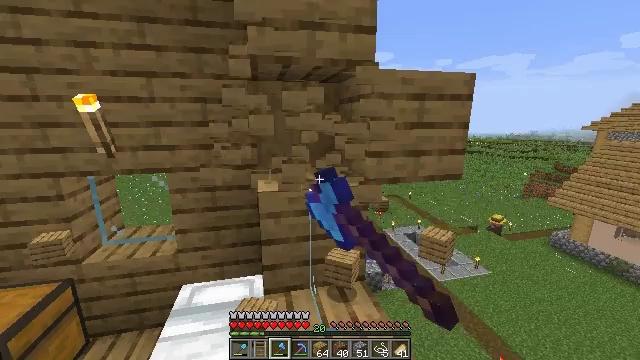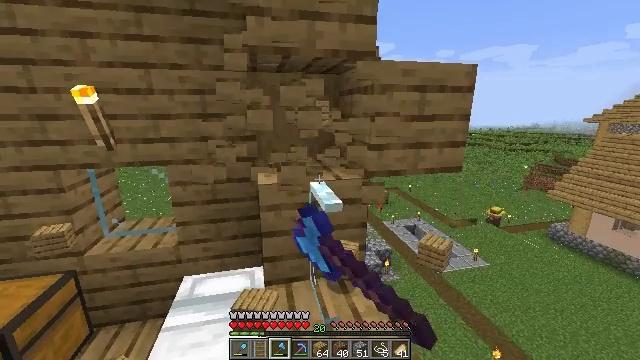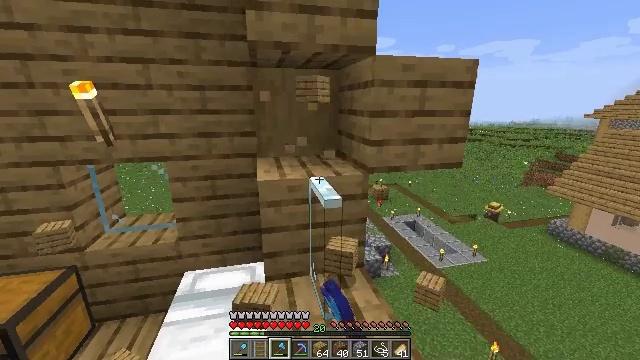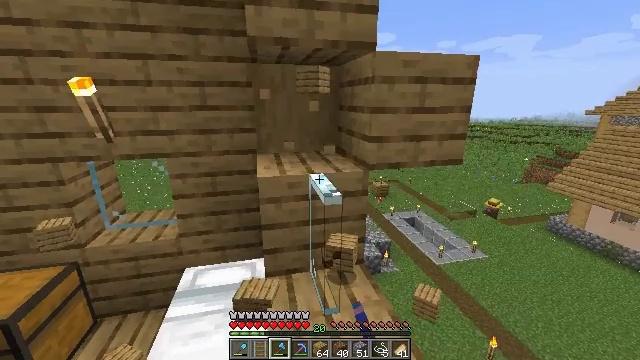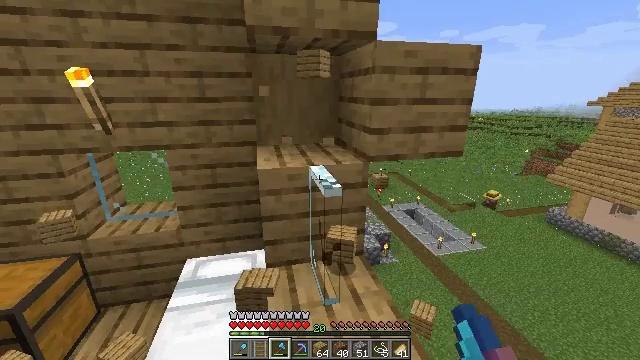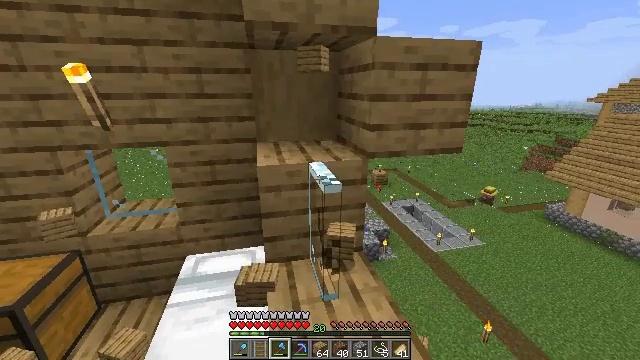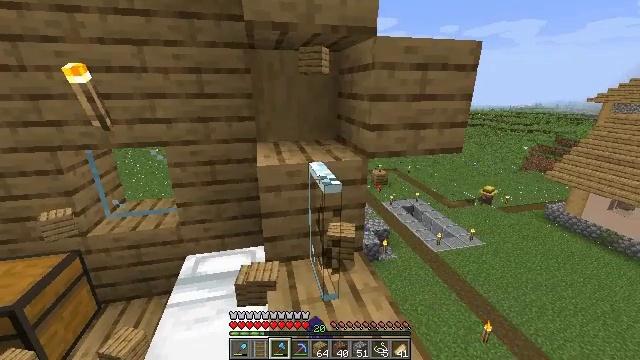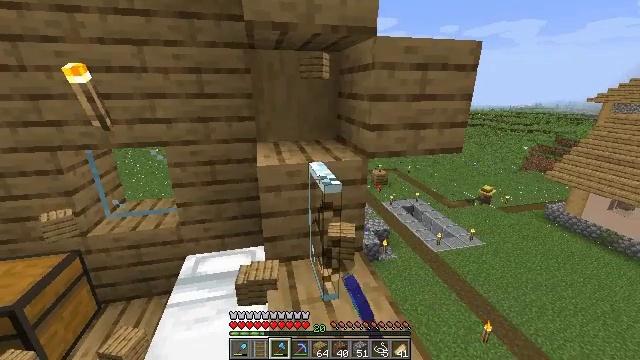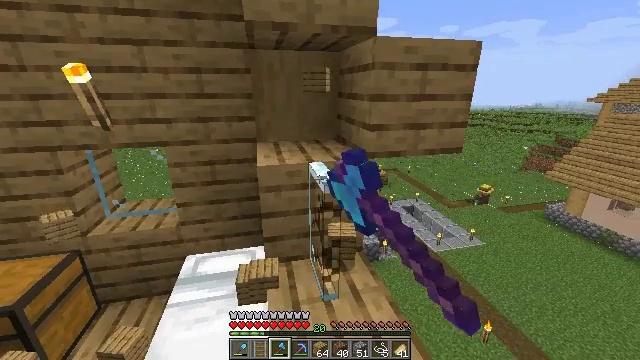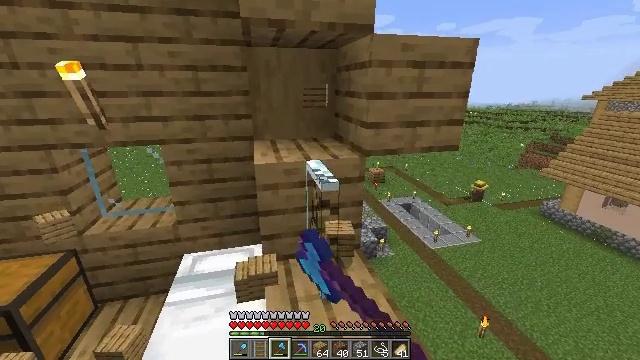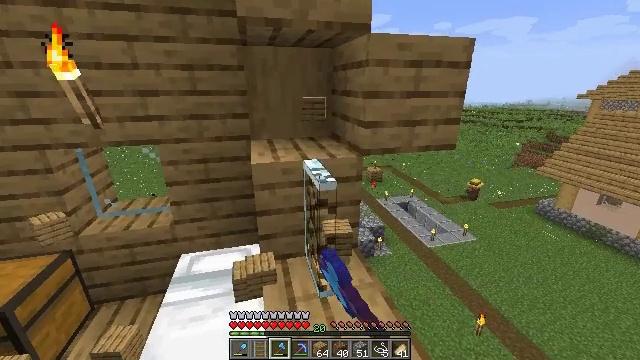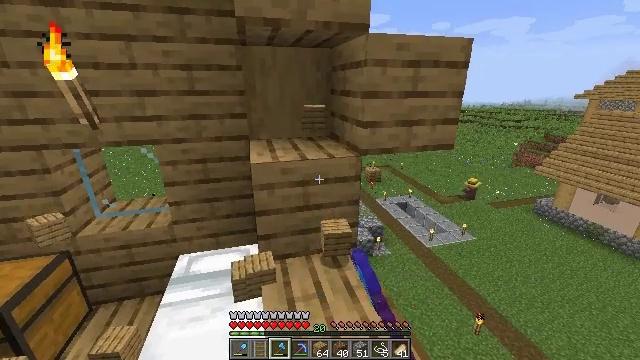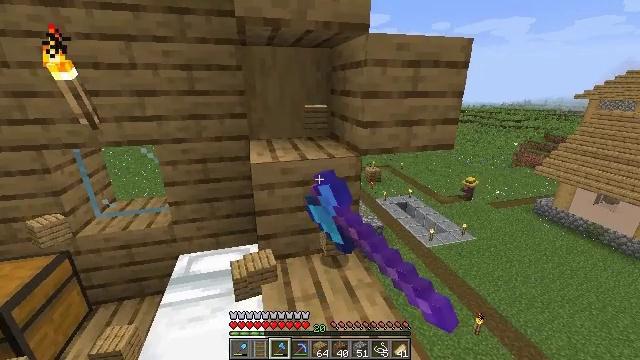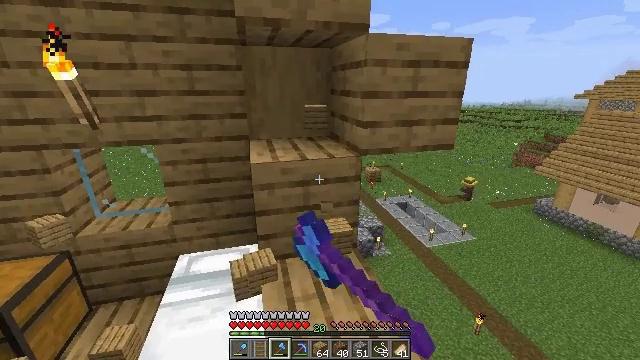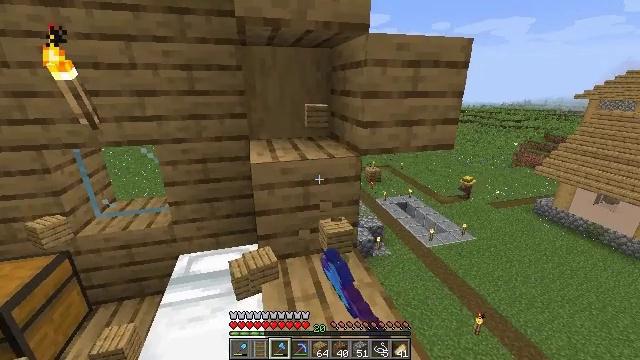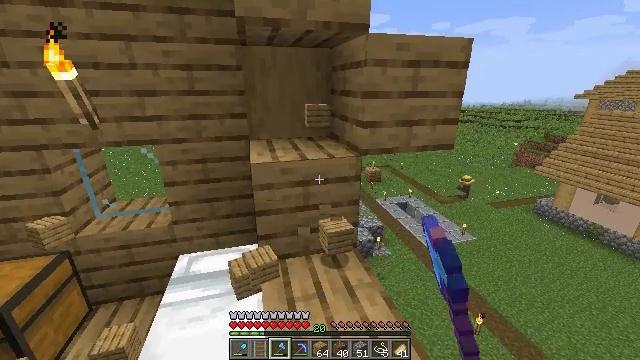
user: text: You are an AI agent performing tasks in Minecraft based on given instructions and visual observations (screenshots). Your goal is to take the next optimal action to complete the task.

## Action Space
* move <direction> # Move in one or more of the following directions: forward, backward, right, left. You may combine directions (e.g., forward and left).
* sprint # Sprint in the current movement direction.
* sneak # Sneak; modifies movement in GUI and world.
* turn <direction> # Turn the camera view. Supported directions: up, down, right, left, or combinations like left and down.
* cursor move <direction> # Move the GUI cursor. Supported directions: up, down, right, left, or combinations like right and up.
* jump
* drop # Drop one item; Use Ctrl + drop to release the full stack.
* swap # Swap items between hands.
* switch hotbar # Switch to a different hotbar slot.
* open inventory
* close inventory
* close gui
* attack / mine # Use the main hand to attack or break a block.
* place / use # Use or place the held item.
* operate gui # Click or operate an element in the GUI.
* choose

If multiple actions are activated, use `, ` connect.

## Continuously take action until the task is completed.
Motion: motion action
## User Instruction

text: Collect fragments by breaking the glass pane.
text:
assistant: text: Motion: turn down, attack / mine
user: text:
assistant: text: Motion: attack / mine
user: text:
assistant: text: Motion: attack / mine
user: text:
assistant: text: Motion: turn down, attack / mine
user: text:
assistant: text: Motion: attack / mine
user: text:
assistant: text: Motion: attack / mine
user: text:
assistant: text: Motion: attack / mine
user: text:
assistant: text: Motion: attack / mine
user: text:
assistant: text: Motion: attack / mine
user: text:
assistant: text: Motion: attack / mine
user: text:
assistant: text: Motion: attack / mine
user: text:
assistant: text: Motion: attack / mine
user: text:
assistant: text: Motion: attack / mine
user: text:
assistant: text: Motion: attack / mine
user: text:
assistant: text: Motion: attack / mine
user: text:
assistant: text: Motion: attack / mine
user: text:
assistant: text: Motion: attack / mine